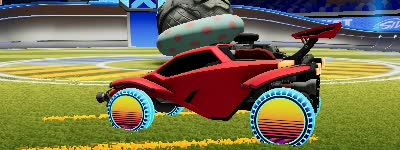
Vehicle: octane